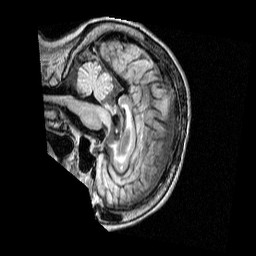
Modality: FLAIR
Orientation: sagittal
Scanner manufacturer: siemens
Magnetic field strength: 1.5 T
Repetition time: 6 s
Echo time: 0.355 s